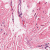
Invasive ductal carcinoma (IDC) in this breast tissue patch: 0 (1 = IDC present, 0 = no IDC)